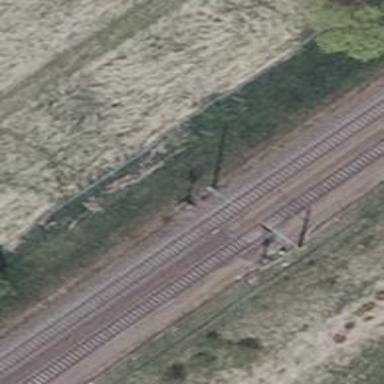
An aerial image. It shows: Signal light at railway crossing.